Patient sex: M
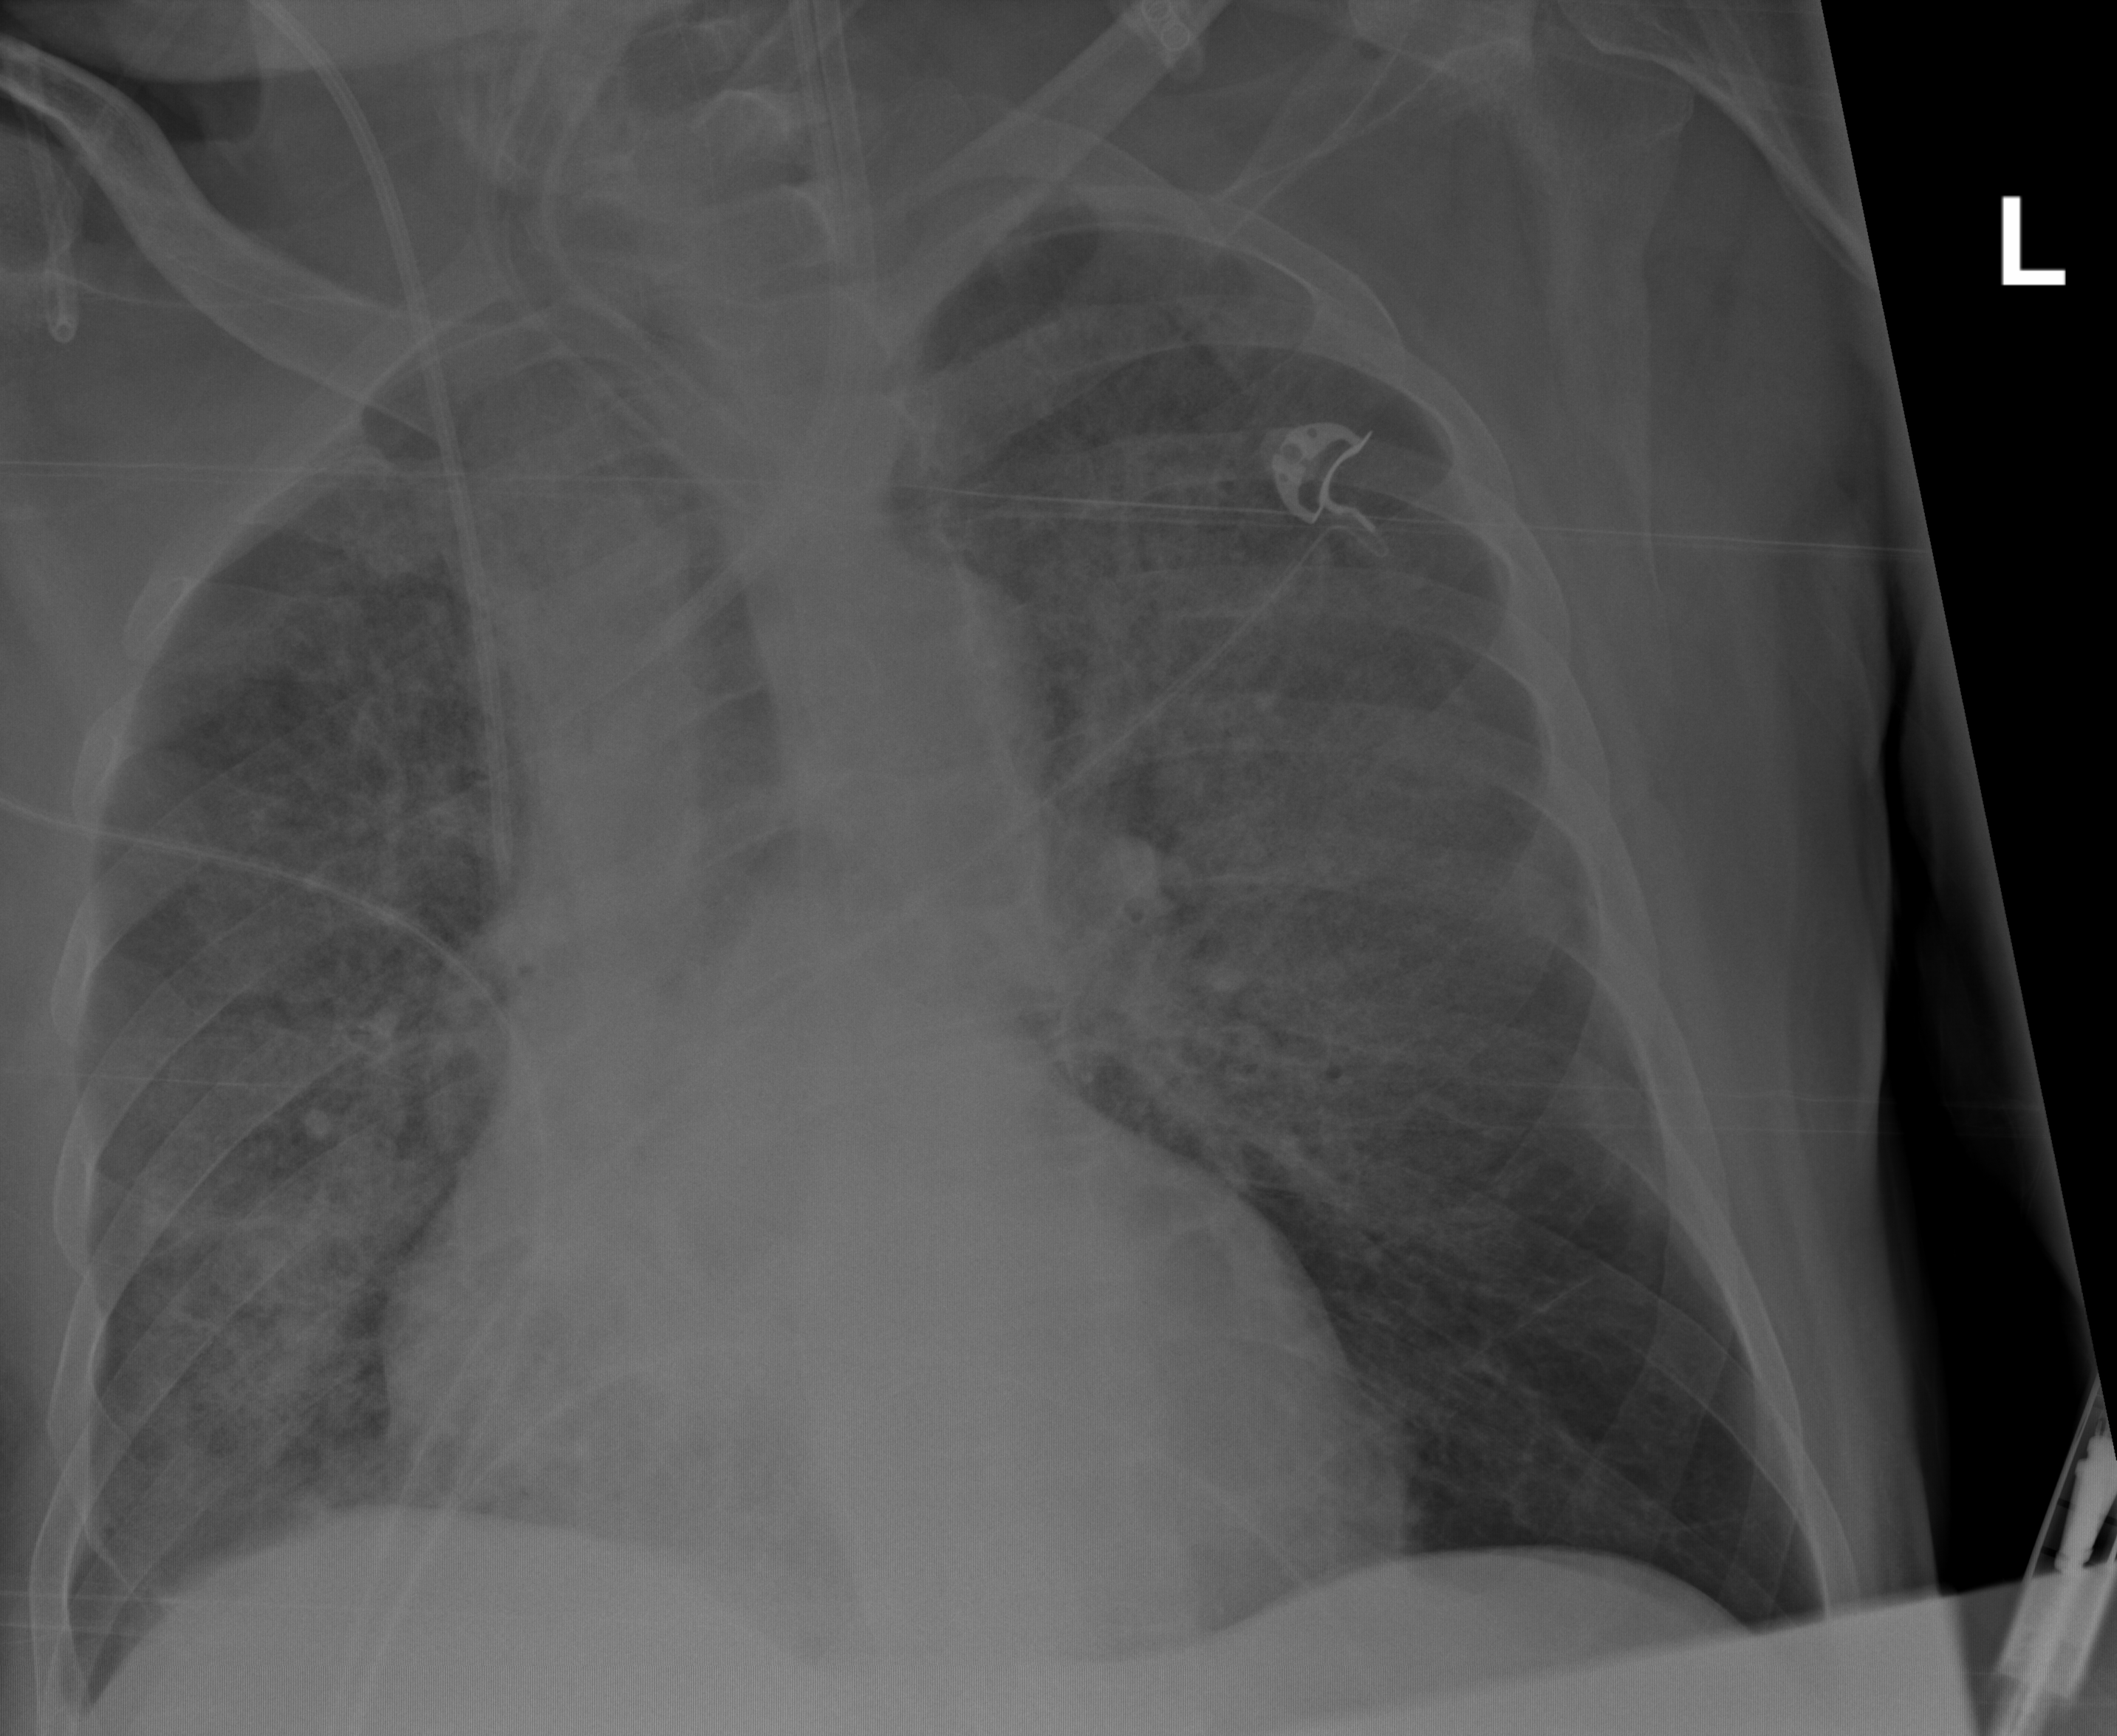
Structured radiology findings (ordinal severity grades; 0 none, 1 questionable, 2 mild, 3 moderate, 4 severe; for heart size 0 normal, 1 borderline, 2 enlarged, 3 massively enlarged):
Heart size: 1
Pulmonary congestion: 0
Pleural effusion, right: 2
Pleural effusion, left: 0
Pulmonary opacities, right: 4
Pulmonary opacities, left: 4
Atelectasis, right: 2
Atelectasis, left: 0